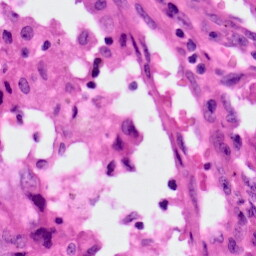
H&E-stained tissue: Lung